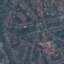
Land use / land cover: Residential